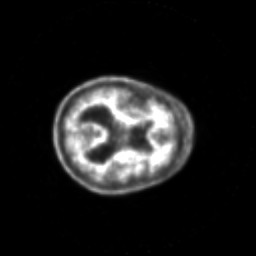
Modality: PET
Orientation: axial
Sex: female
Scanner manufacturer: siemens